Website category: movie
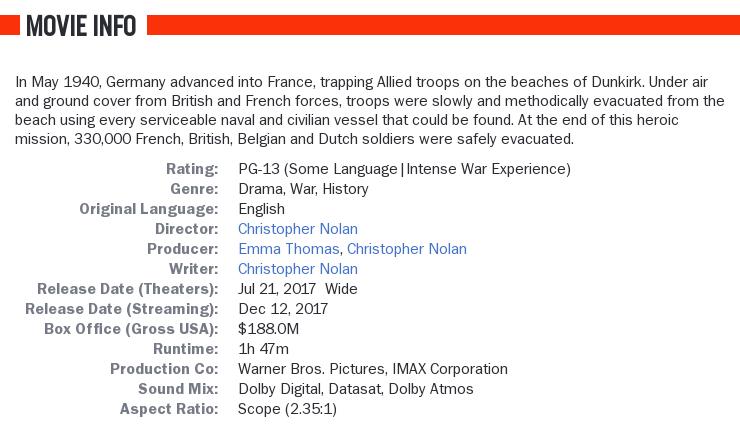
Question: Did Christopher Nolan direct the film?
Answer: no

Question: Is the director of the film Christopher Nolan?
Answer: no

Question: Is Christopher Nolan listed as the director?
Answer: no

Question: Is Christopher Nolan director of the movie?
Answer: no

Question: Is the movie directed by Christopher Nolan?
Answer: no

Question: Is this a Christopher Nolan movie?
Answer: no

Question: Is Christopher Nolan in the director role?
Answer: no

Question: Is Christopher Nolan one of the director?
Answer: no

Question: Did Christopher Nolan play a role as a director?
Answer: no